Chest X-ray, PA view. Patient: 50 years old, sex M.
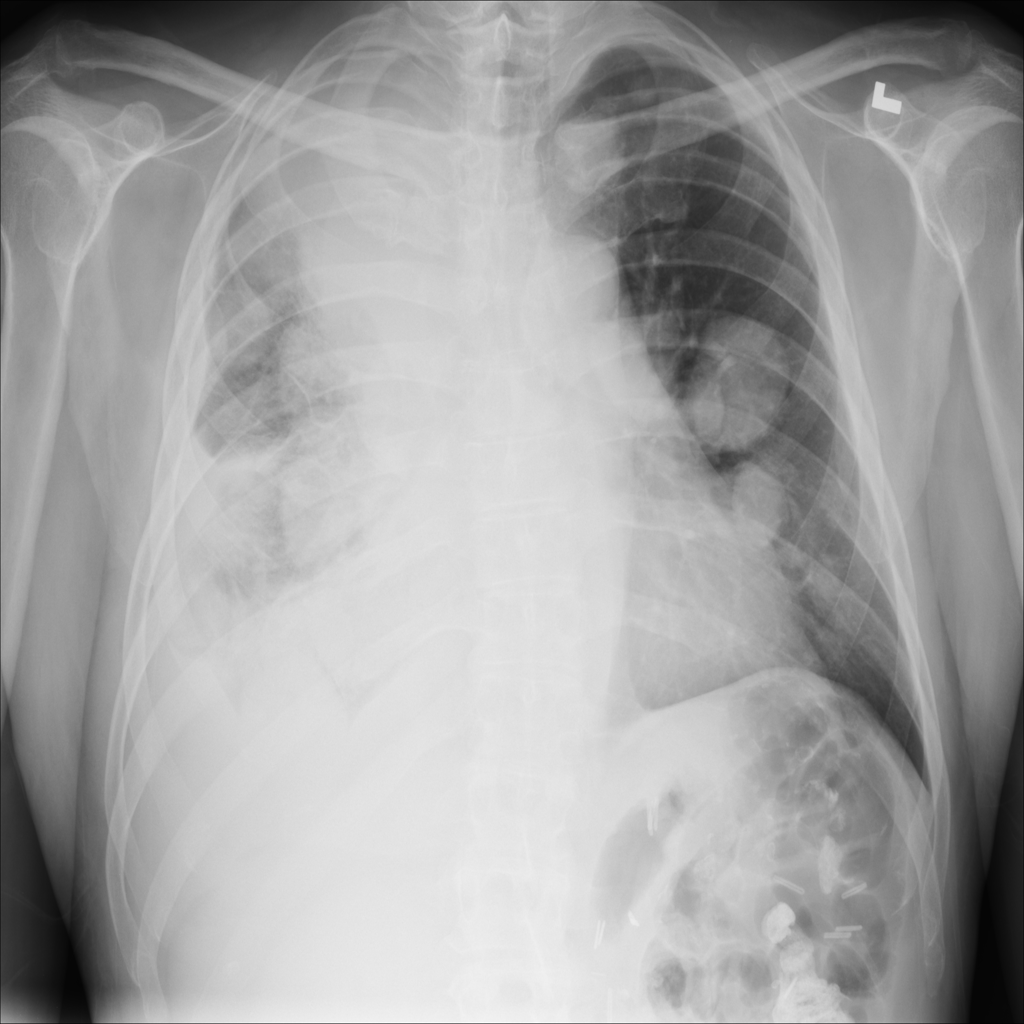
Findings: Mass